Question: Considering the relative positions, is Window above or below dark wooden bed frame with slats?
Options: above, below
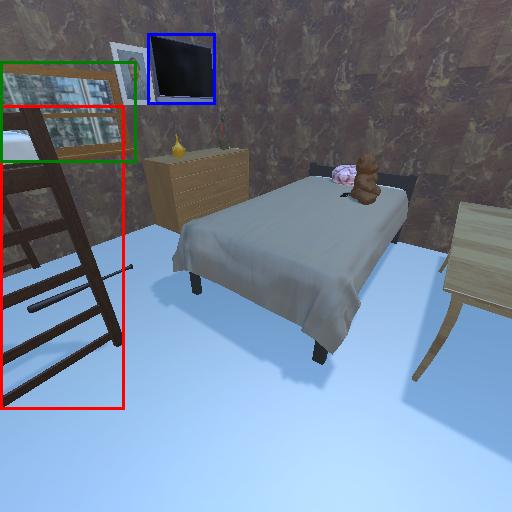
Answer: above